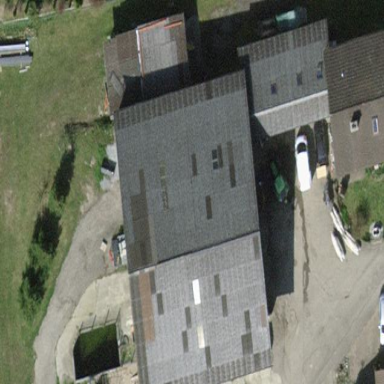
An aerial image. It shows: Gabled roof farm building.